Question: I am trying to create a Flex Dashboard using R markdown. Once I start executing the code I see many error listed below:

The Code after the YAML header is executed with no issues and because of the error above I am not able to get a flex dashboard as an output.
How to solve this error?
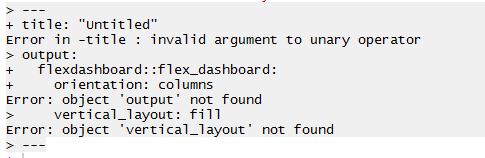
Answer: Your error is, that you want to execute the YAML header in a R script. When you use RStudio, then go to 'File' -> 'New File' -> 'R Markdown' and enter the YAML header and your code. Then you can render your RMD file via 'CTRL+Shift+K' or in the console via 'rmarkdown::render("<path-to-your-file>")'.
If you do not use RStudio, save the script as a Rmd file ('*.Rmd') file and render it via console.
I think this will solve your problem.